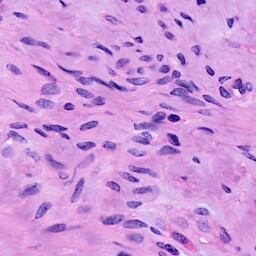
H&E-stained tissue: Cervix